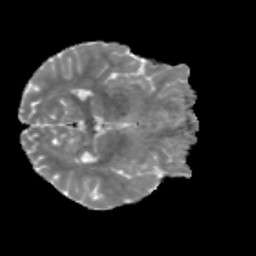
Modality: MD
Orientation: axial
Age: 25
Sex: male
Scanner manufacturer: siemens
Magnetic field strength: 3 T
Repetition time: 3.5 s
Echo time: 0.086 s